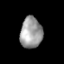
Tissue: lung
Cell type: Epithelial cells
Senescence score: 0.1802
Nuclear area (px): 673
Mean DAPI intensity: 156.159